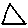
Label: triangle